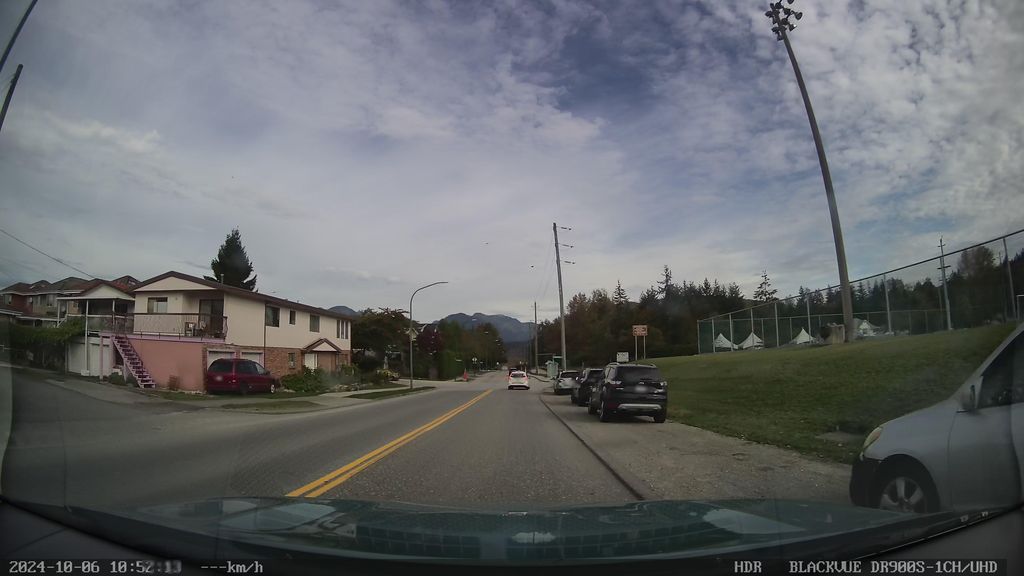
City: vancouver